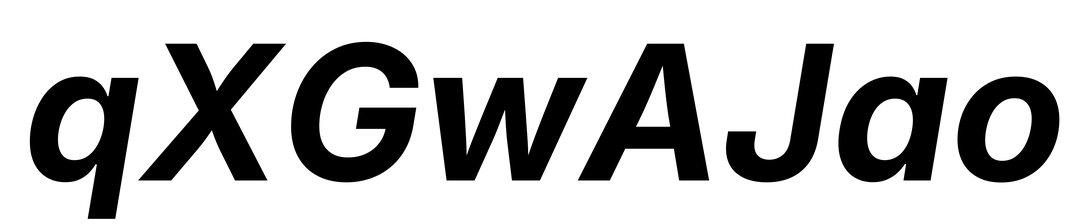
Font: Inter-Italic_Bold_Italic